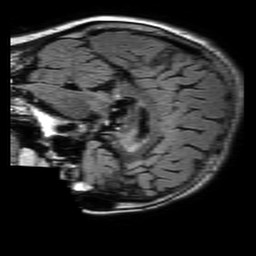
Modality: FLAIR
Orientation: sagittal
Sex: female
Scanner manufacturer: philips
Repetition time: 11 s
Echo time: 0.125 s